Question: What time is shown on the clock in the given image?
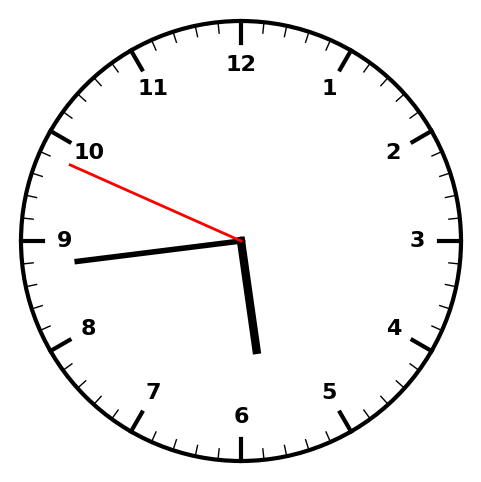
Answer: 05:43:49